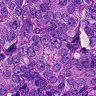
Metastatic tissue present: yes